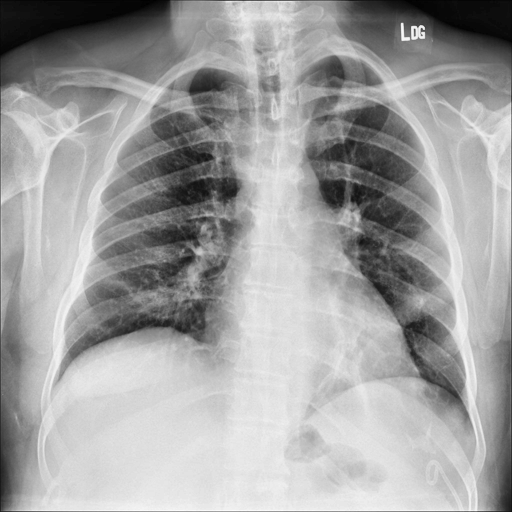
Finding: NORMAL